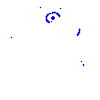
Particle: kaon